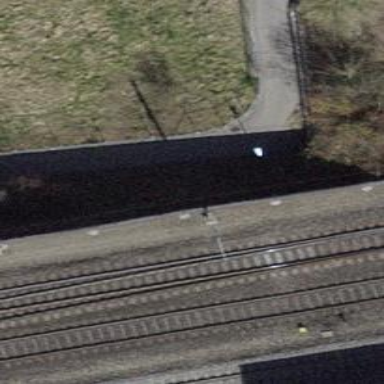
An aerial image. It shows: Chain link fence.